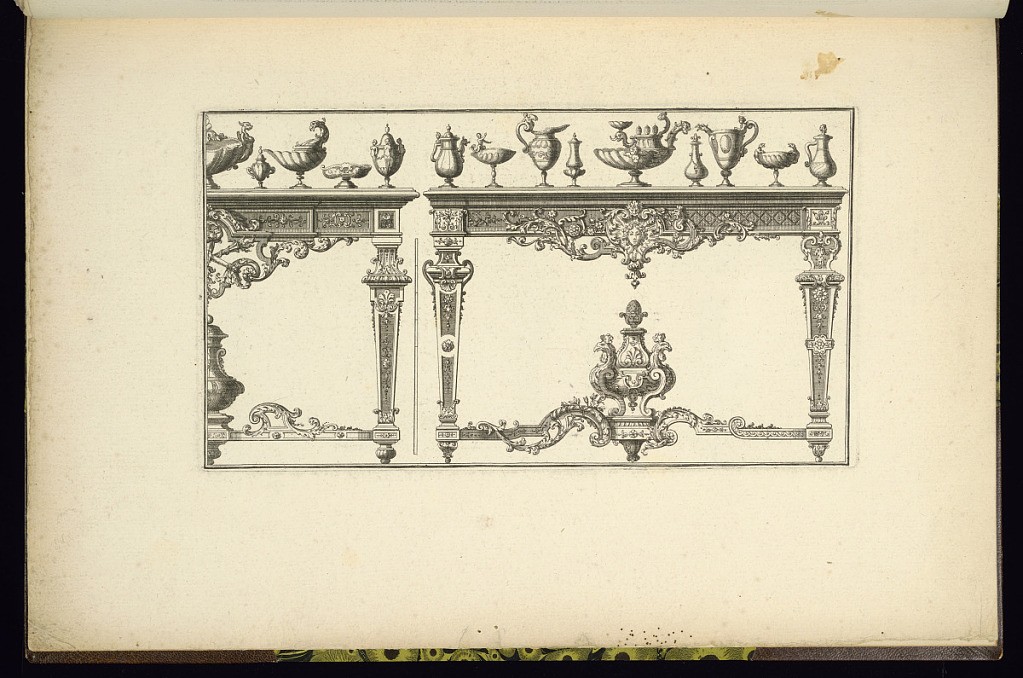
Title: Table Design with Vases
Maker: Pierre Lepautre, French, 1652–1716
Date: late 17th–early 18th century
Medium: Etching on laid paper
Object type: Print
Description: One and a half console table designs with garniture of vases placed on top. At the left, only the right half of the table is shown. The table on the right features a divided design. The cornice on the left has acanthus leaves connecting to it from the central cartouche; the cornice on the right features rosettes in a lozenge pattern. Each leg has variations of floral and scallop decoration. The central lower piece of the table features a pinecone finial and a rooster on either foot. The vases on top of the table are mirrored in form but have variations in design. The plate is not signed or numbered.